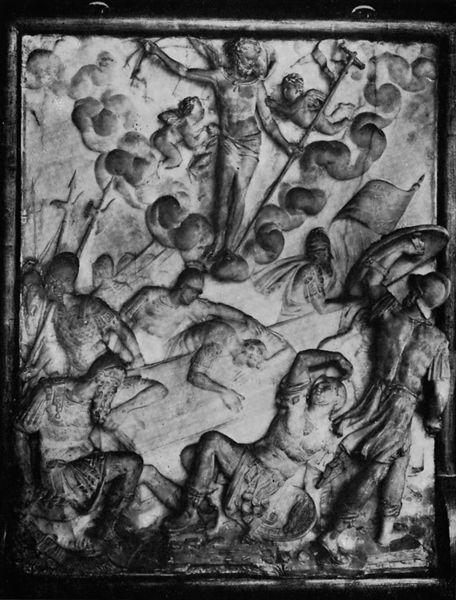
Titel: Die Auferstehung
Künstler: Willem van den Broecke
Institution: Augsburg, Maximilianmuseum
Schlagwörter: akt, gott, held, himmel, kampf, mann, nackt, wolken, brust, arme, rahmen, stein, trauer, rauch, engel, beine, relief, schiff, schlafen, fahnen, stab, fahne, rand, papst, soldaten, schild, kreuz, traum, waffen, soldat, helm, herrscher, ritter, rüstung, rom, römer, harnisch, sarg, christus, grab, jesus, kreuzigung, ostern, krieger, kreuzzug, lanzen, speer, erleuchtung, jünger, legionär, gefallen, auferstehung, nike, apostel, konstantin, soldten, schilkd, #akt